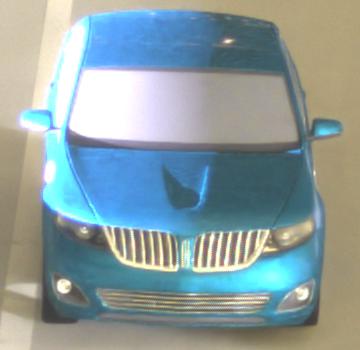
Make: Lincoln
Model: MKS
Detailed model: -
Model produced from: 2008
Model produced until: 2011
Doors: 4
Color: blue
Road condition: dry road
Daytime: night
Contrast: high contrast